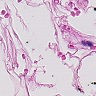
Metastatic tissue present: no